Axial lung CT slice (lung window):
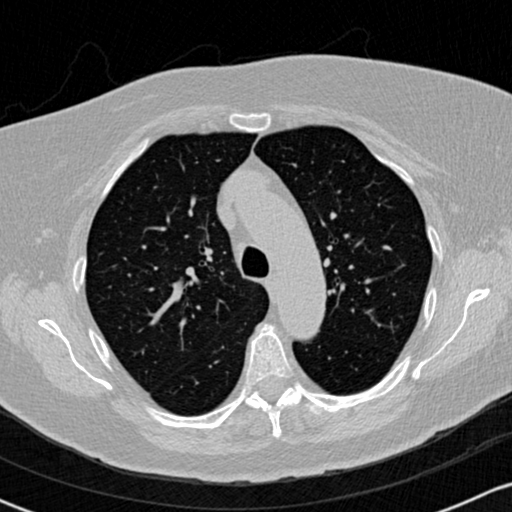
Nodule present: no